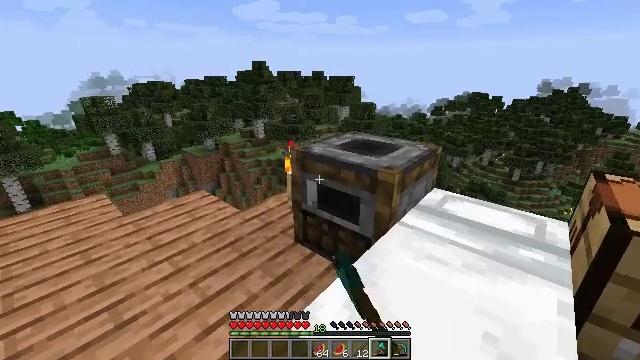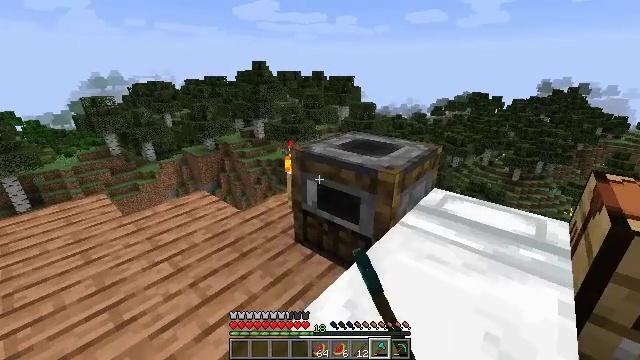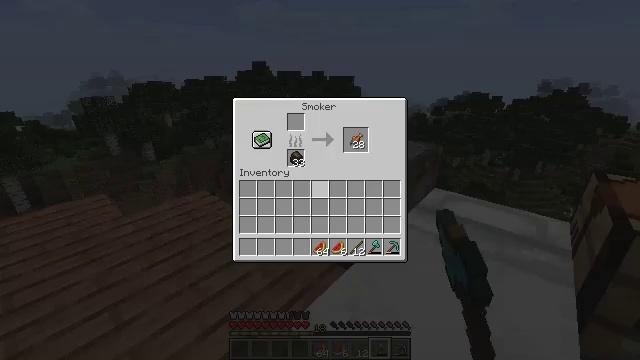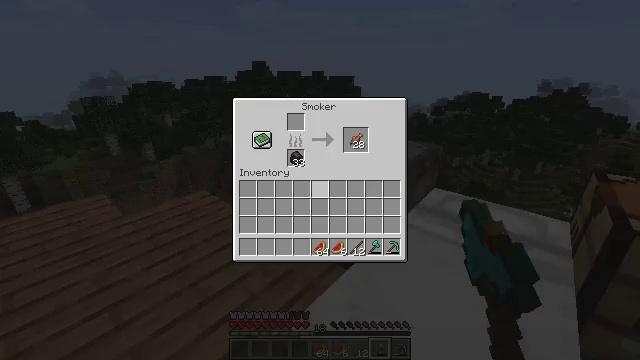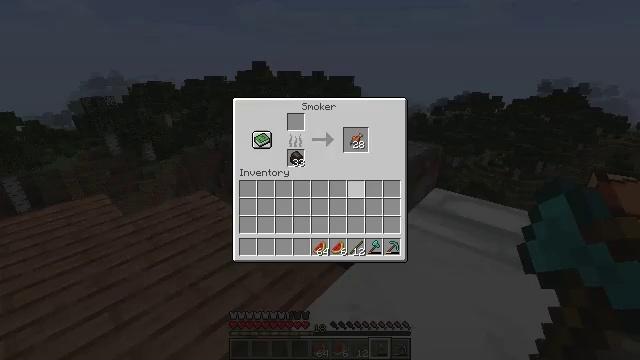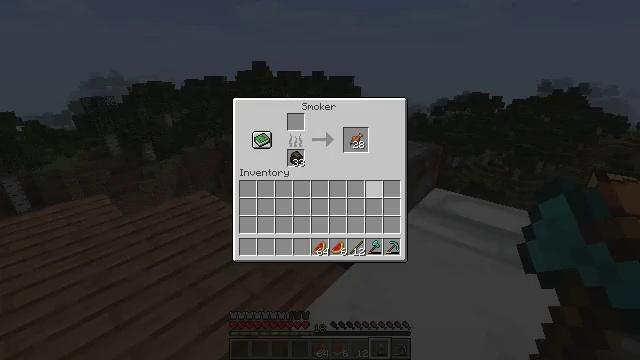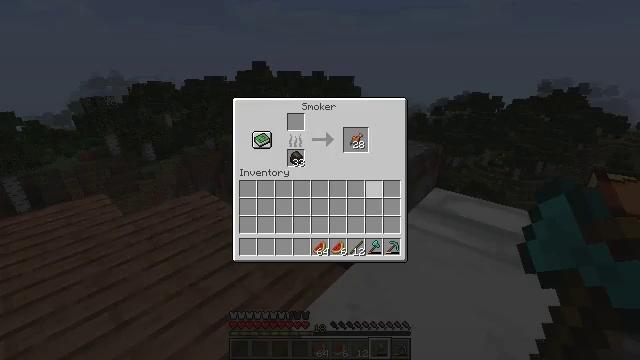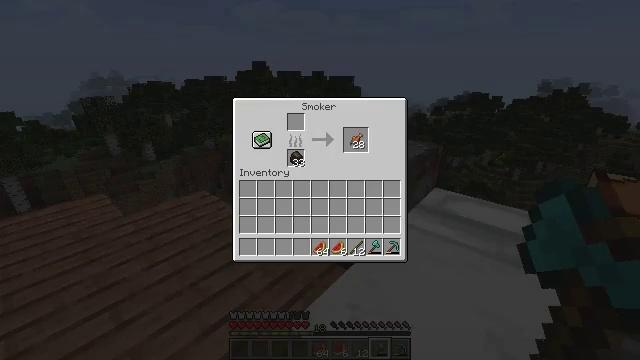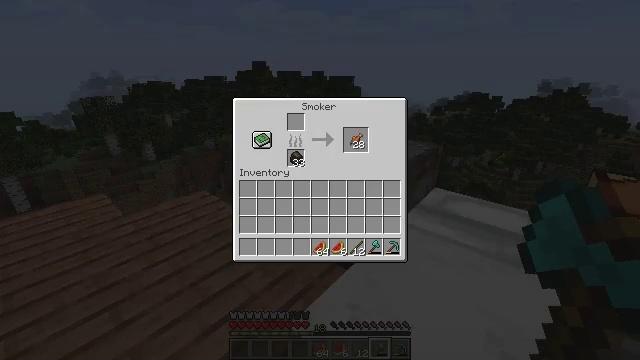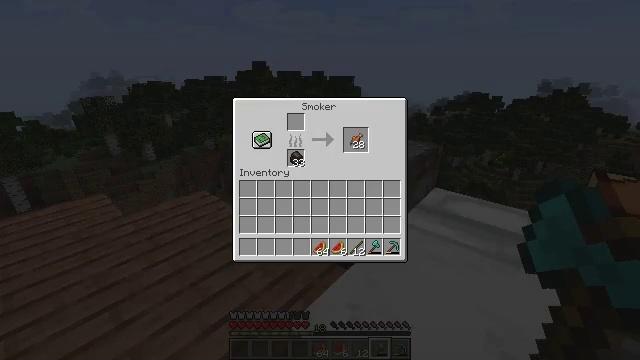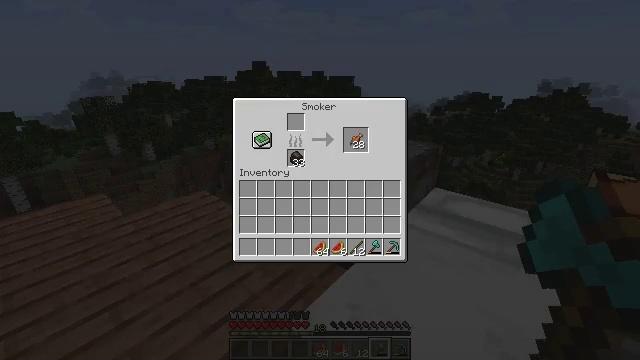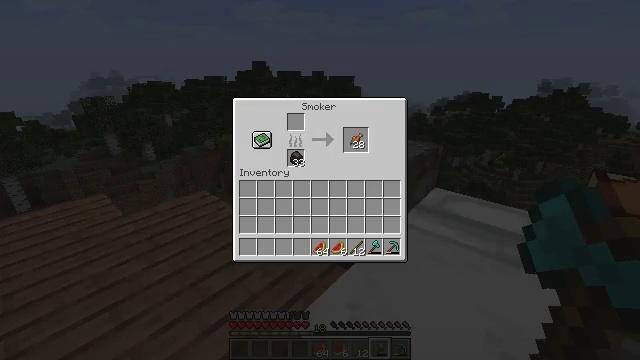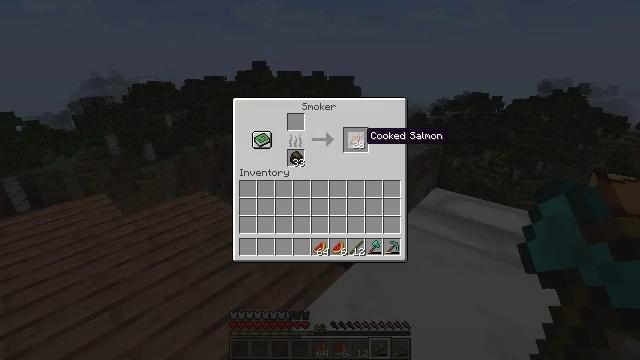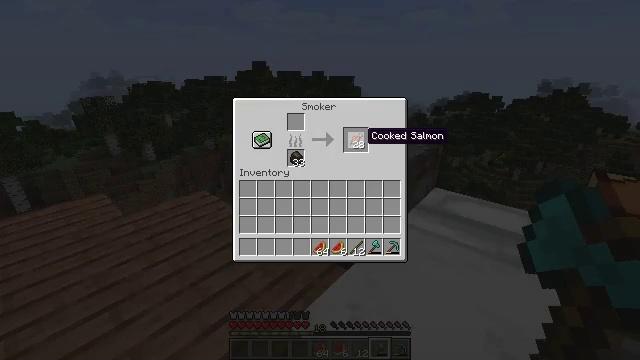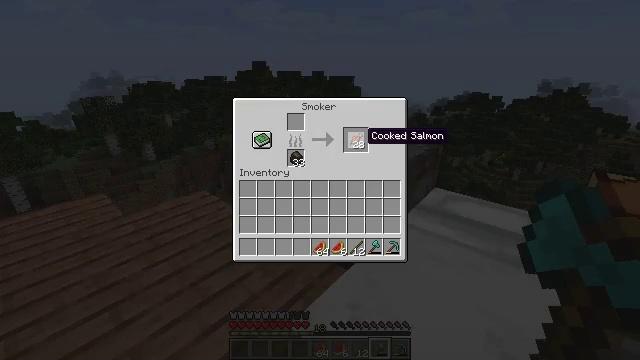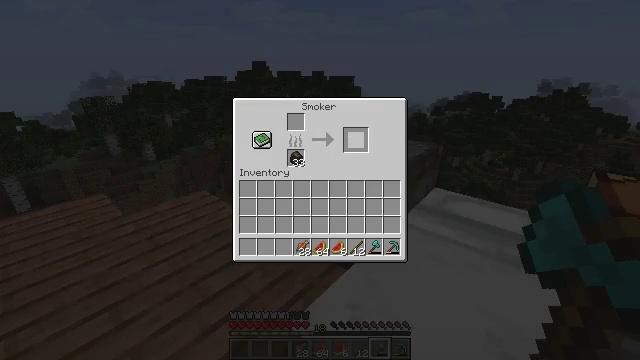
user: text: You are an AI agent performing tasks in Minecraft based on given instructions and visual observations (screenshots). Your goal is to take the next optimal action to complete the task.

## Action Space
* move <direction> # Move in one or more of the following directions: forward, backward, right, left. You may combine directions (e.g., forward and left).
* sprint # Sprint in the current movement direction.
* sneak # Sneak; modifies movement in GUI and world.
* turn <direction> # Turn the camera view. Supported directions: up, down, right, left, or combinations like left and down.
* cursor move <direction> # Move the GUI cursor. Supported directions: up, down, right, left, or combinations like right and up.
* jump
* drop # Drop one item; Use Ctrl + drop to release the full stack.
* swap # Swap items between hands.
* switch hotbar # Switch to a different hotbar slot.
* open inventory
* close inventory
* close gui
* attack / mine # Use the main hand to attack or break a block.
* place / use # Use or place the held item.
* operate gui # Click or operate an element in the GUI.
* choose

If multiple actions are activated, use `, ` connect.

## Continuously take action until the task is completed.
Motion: motion action
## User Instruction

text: Get cooked salmon by cooking raw salmon in the furnace.
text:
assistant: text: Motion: no_op
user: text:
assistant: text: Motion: open gui
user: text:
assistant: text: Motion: no_op
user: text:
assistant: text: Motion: cursor move right
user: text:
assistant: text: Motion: cursor move right
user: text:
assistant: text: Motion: sneak
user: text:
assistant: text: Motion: sneak
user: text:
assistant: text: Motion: sneak, cursor move left and up
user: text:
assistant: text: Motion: sneak
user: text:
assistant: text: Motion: sneak
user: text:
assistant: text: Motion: sneak, cursor move up
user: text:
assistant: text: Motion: sneak, cursor move up
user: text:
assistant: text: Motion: sneak
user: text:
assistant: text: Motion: sneak
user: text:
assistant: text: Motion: sneak, operate gui
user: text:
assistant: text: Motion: sneak, operate gui
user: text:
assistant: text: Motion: sneak, operate gui
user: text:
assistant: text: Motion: sneak
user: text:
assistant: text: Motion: sneak
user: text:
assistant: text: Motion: sneak